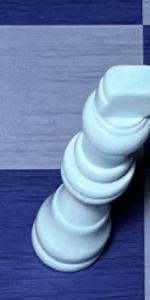
Label: King_White